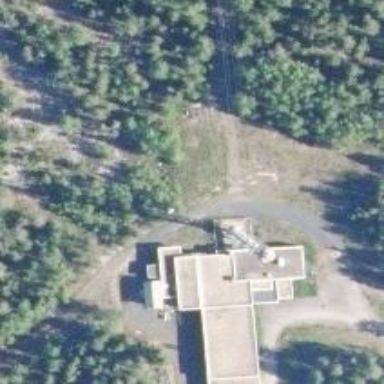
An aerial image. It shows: Man-made mast used for communication purposes.